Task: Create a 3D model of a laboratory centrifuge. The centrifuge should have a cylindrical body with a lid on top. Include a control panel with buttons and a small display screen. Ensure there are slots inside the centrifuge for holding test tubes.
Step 476:
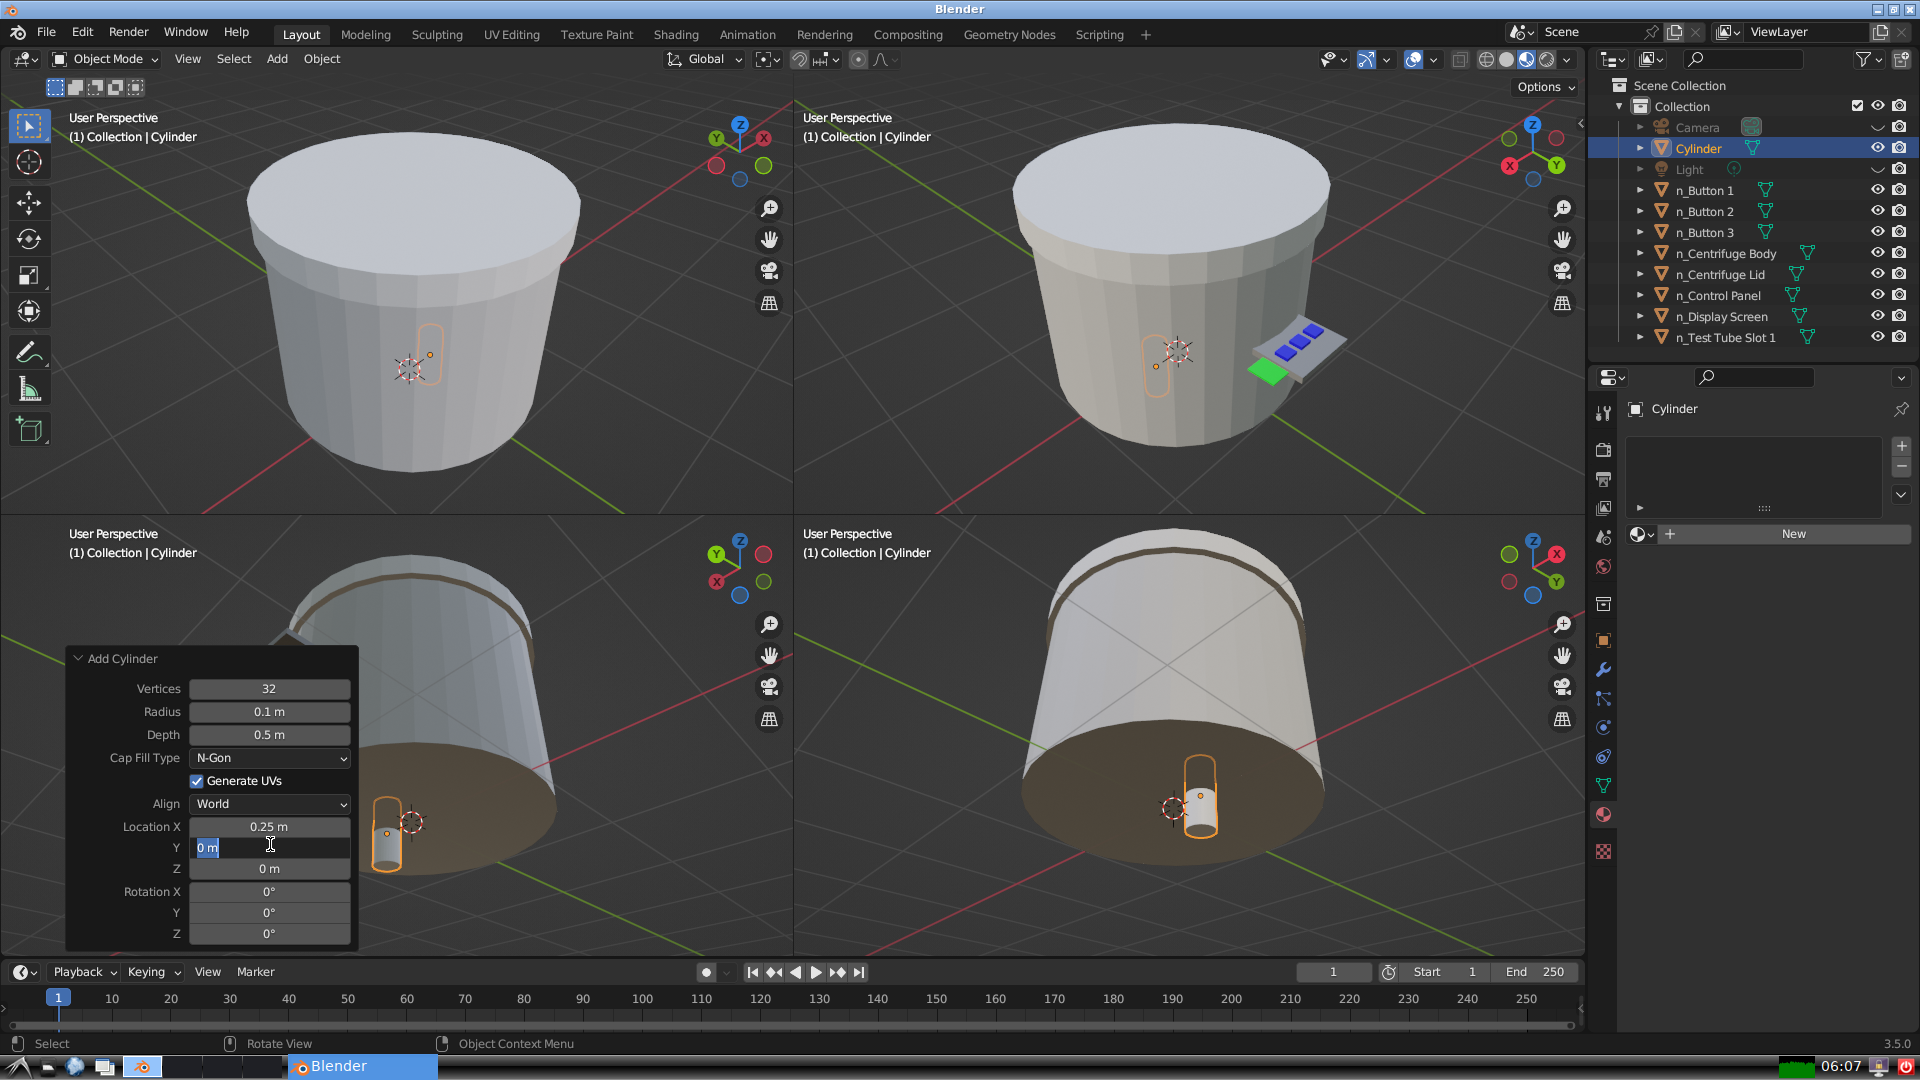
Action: input_text: 0.4330127018922193